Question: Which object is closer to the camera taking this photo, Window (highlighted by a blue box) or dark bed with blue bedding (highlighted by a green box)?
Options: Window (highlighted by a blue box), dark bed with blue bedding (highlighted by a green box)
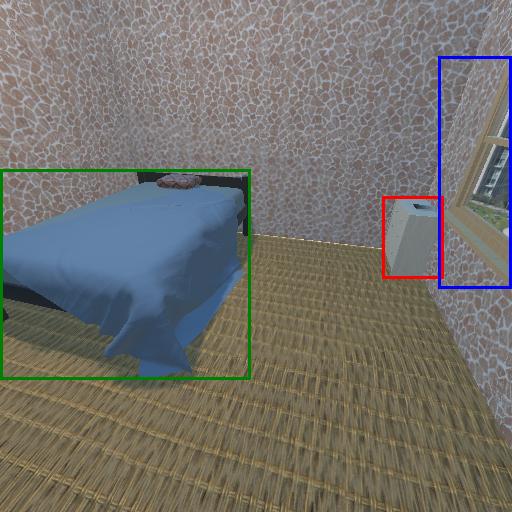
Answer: Window (highlighted by a blue box)